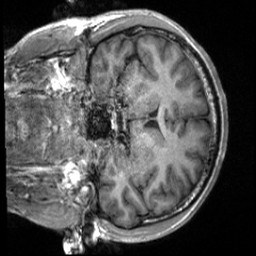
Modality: T1w
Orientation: coronal
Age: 27
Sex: male
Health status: healthy
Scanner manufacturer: siemens
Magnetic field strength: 3 T
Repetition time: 2 s
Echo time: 0.00232 s